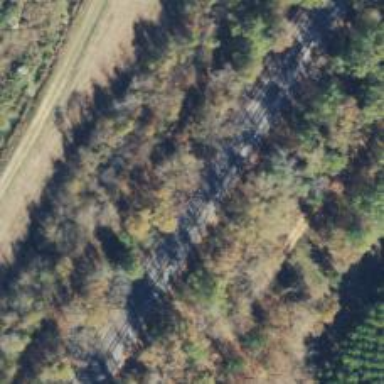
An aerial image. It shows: Rail spur service.